Question: I have a highchart where I want the tooltip to hover on the right side of the column (vertical bar chart), because currently the top of the chart do not have enough space, so it displays at the bottom of the column.
FYI - I have gone through various sites and found that most of the example are given for line chart where position can be done left or right, not particularly for vertical bar chart where by default cursor position are top or down

'''
var tooltip = {
'formatter': function() {
var name = this.series.name;
if (_.isObject(name)) { // jshint ignore:line
name = name.last + ', ' + name.first;
}
var key = this.key;
if (_.isArray(this.key)) { // jshint ignore:line
//Multi people search object
key = '';
for (var i = 0; i < this.key.length; i++) {
key += this.key[i].last + ', ' + this.key[i].first + '<br>';
}
} else if (_.isObject(this.key)) { // jshint ignore:line
key = key.last + ', ' + key.first;
}
var val = chartUtility.handleAddingThousandSeparator(sourcedata, chartUtility.handleRoundingSingleValue(sourcedata, this.point.y));
val = chartUtility.prefixSuffix(sourcedata, this.point, val);
return '<strong>' + key + '</strong><table>' + '<tr><td style="color: ' + this.series.color + '"> :' + name + ': </td>' + '<td style="text-align: right"><b>' + val + '</b></td></tr>';
}
};'
'''
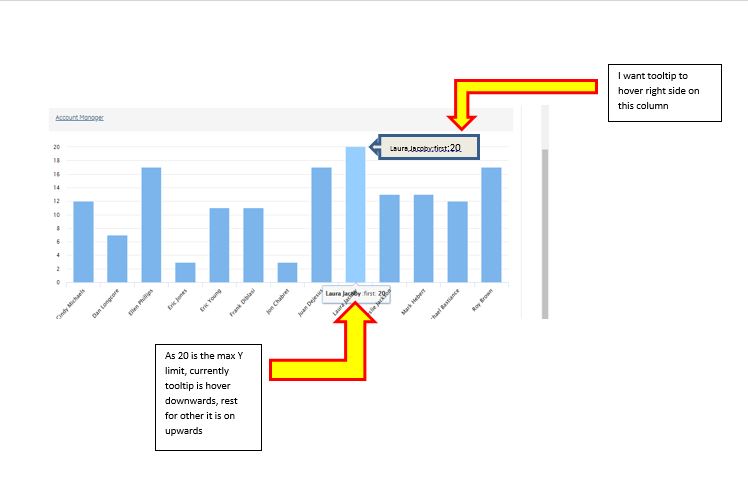
Answer: Using the positionner options you could do this :
'''
tooltip: {
positioner: function(labelWidth, labelHeight, point) {
if (point.plotY < 55) { // for highest columns
return {
x: point.plotX + 100,
y: point.plotY + 30
};
} else { // others columns
return {
x: point.plotX,
y: point.plotY - 20
};
}
},
},
'''
<URL>